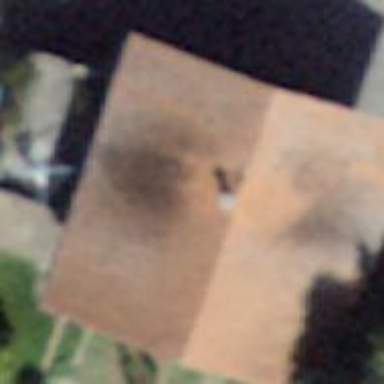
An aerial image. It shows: Residential building.